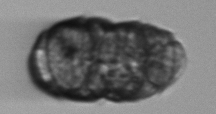
Label: Margalefidinium